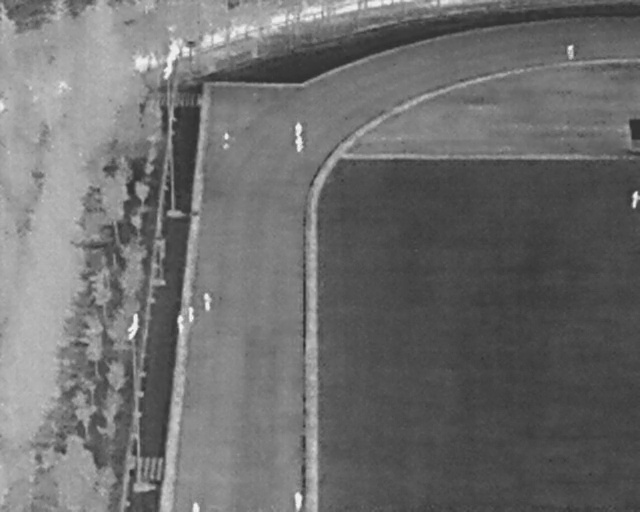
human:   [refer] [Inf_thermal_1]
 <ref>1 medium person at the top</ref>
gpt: <box>[[45, 27, 48, 29, 2]]</box>

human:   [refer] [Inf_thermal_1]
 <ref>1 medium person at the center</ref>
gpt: <box>[[30, 58, 33, 59, 2]]</box>

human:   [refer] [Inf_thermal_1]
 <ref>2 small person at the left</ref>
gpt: <box>[[28, 60, 31, 62, 2], [26, 62, 29, 64, 2]]</box>

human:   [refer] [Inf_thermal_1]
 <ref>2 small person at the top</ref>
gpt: <box>[[33, 26, 36, 28, 2], [45, 24, 47, 26, 2]]</box>

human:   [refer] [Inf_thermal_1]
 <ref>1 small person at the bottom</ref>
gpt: <box>[[29, 98, 31, 100, 2]]</box>

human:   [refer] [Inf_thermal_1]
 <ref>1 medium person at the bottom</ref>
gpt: <box>[[45, 97, 48, 98, 2]]</box>

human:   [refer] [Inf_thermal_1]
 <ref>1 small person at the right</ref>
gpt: <box>[[97, 38, 100, 39, 2]]</box>